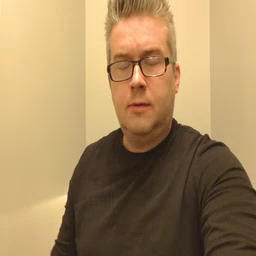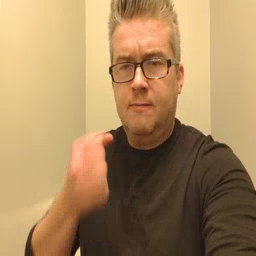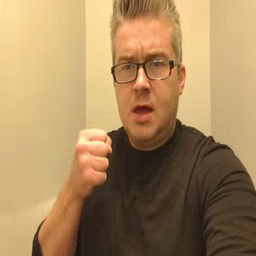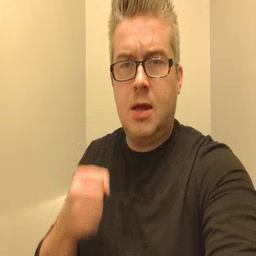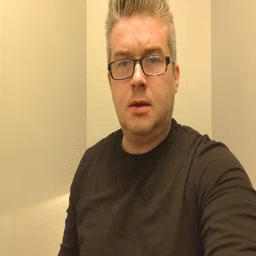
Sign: fast